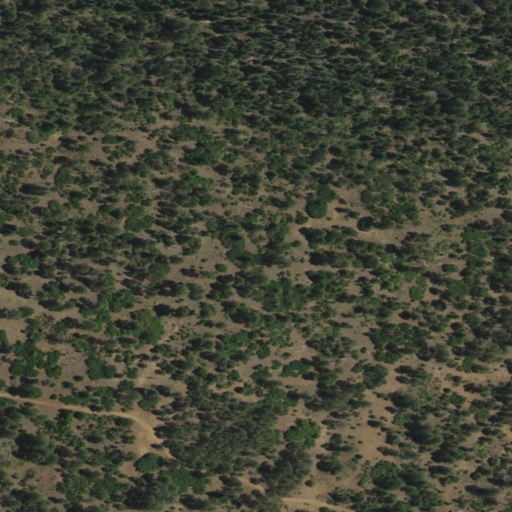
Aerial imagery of mountain in New Mexico named French Mesa containing evergreen forest and shrub